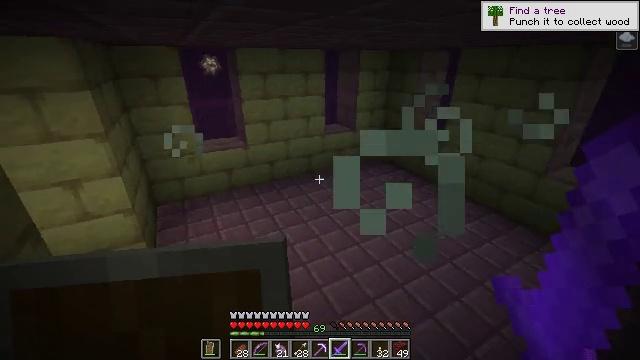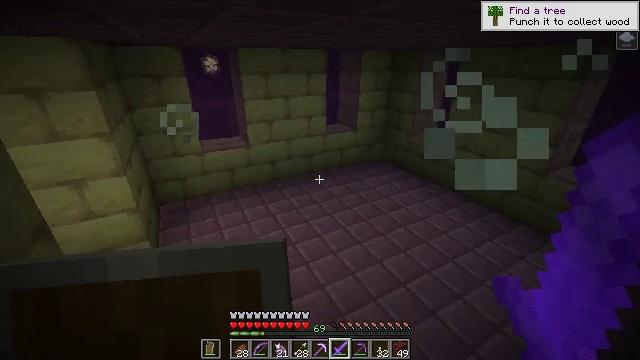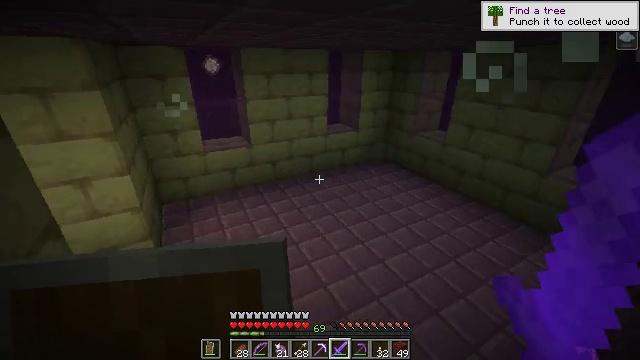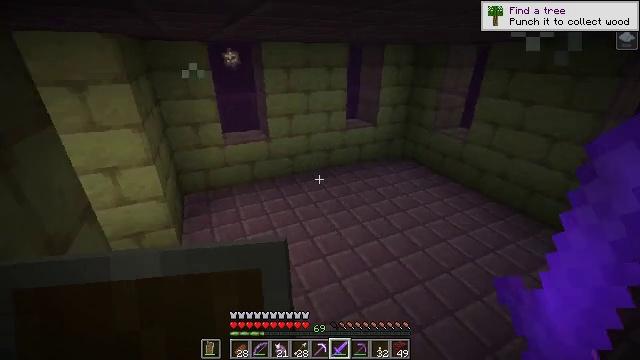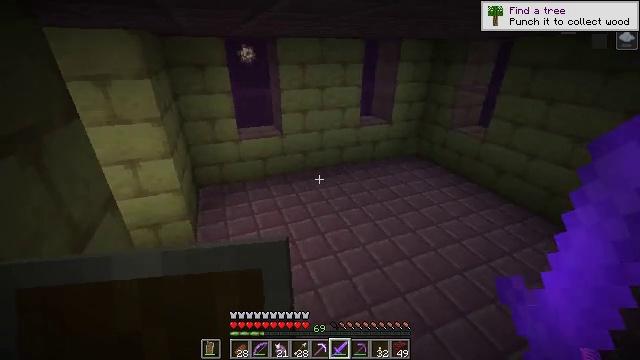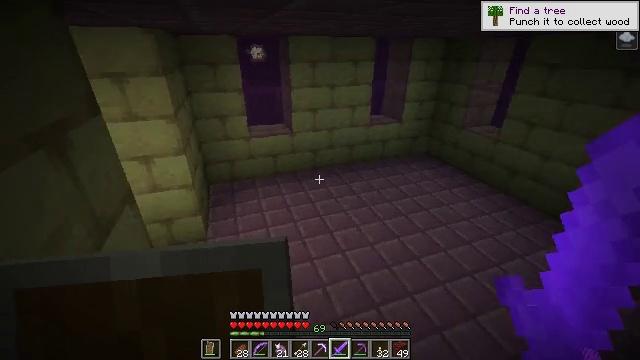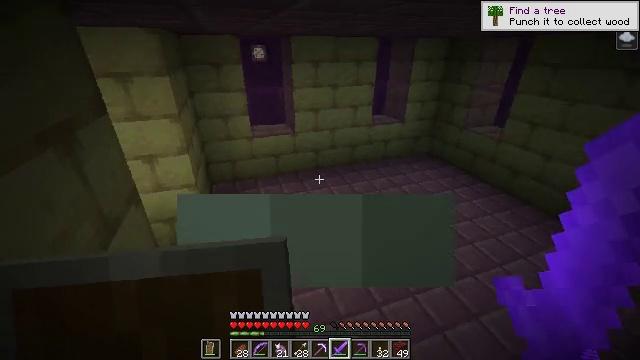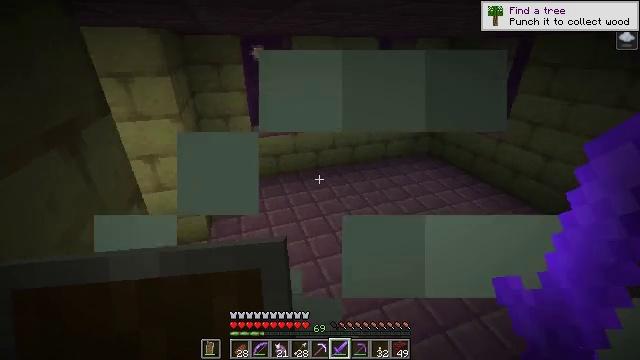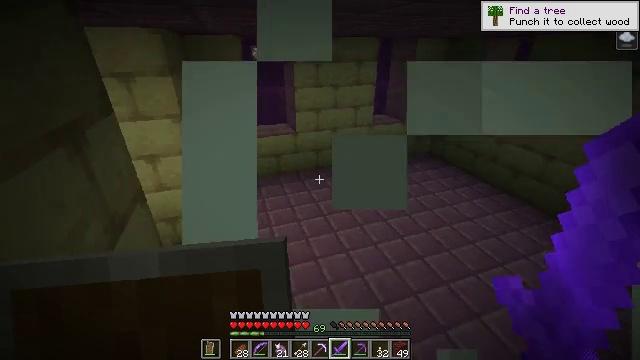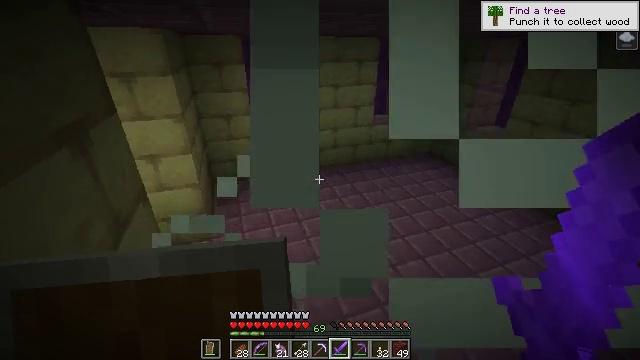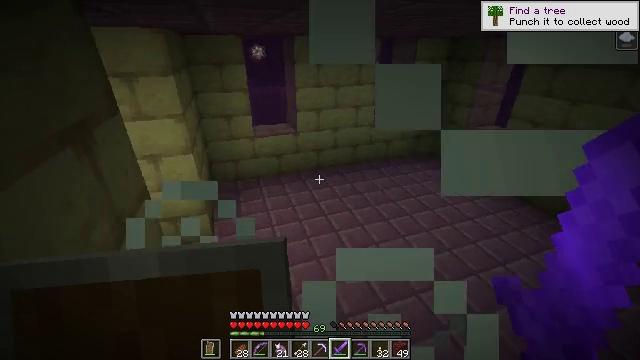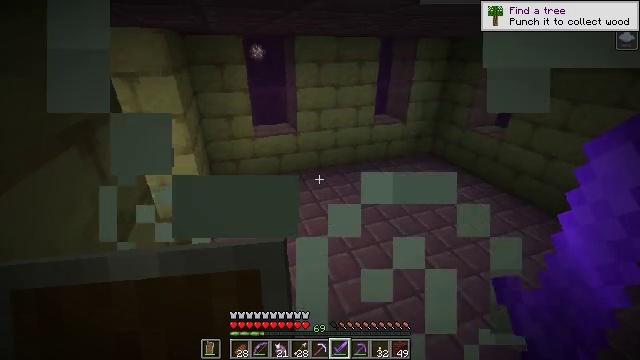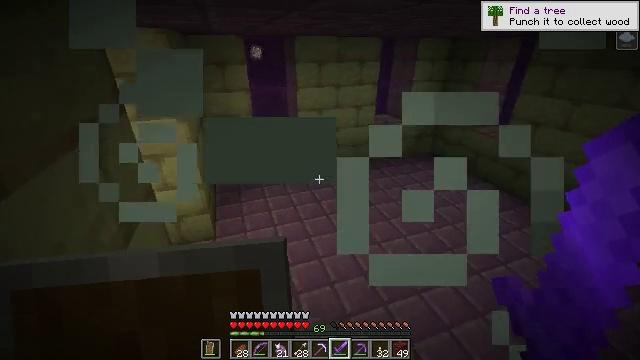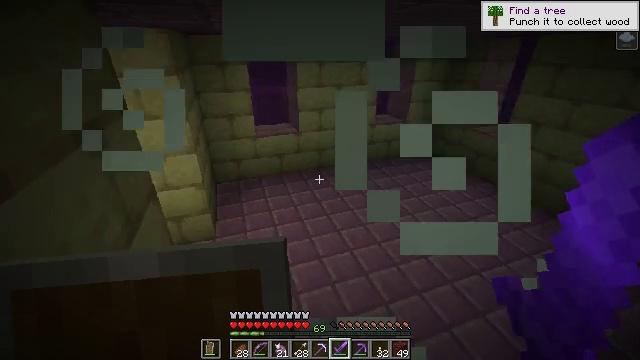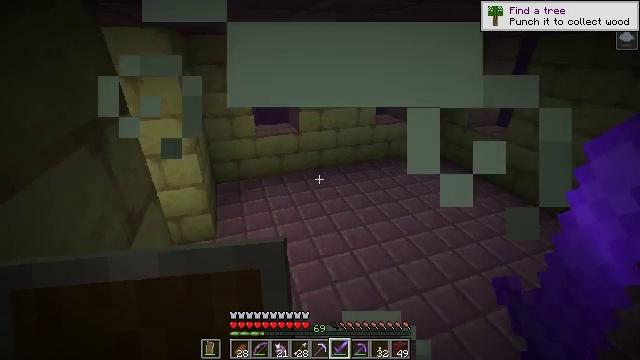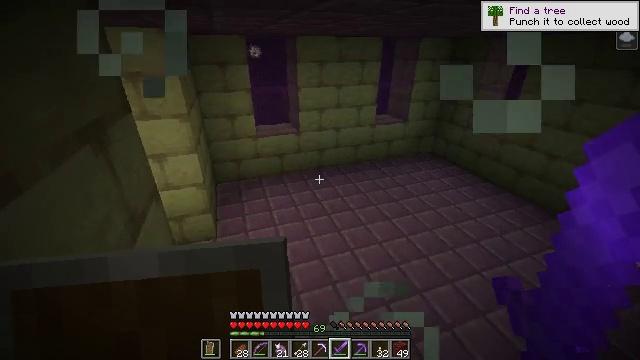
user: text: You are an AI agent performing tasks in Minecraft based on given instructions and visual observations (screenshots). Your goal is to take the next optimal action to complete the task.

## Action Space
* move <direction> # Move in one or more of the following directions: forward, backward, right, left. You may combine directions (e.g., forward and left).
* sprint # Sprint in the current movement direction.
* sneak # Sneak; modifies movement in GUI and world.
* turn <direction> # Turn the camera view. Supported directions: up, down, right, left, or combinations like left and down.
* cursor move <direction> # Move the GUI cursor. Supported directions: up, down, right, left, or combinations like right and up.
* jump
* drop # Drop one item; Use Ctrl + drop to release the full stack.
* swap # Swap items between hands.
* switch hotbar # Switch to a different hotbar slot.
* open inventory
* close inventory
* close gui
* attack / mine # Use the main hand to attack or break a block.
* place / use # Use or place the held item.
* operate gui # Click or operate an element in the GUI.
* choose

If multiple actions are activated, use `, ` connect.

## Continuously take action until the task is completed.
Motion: motion action
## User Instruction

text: Break the magenta stained glass to collect it.
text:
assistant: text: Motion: no_op
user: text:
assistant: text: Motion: no_op
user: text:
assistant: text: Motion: turn left and down
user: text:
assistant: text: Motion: turn left
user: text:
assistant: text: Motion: turn left
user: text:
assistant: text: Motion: no_op
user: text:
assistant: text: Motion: no_op
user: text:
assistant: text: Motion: no_op
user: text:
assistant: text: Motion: no_op
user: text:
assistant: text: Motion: no_op
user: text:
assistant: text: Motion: no_op
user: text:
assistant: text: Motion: no_op
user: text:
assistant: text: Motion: no_op
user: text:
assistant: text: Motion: no_op
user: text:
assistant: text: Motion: no_op
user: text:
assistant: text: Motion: no_op
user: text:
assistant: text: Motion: no_op
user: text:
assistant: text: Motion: no_op
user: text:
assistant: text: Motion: no_op
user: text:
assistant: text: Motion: no_op
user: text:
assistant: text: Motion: no_op
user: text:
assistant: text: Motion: no_op
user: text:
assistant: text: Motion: no_op
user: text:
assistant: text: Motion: no_op
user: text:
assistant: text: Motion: no_op
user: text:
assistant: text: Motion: no_op
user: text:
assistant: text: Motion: no_op
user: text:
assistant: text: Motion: no_op
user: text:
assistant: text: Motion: no_op
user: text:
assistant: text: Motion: no_op